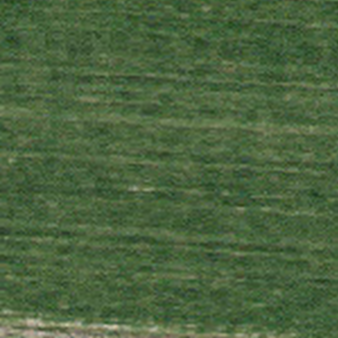
Label: other